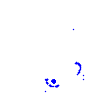
Particle: kaon